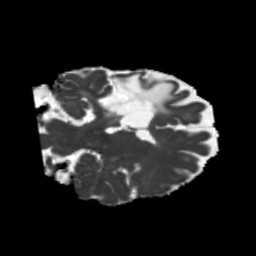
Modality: MD
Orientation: coronal
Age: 46
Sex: female
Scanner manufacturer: siemens
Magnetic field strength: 3 T
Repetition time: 5.25 s
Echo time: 0.08 s